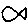
Label: fish